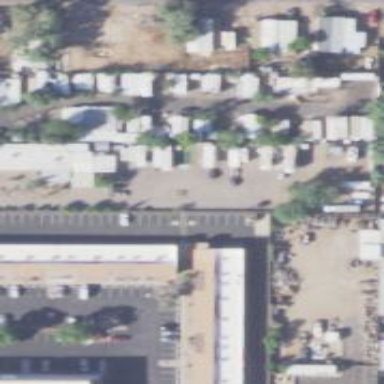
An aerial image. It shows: Residential area with mobile homes.